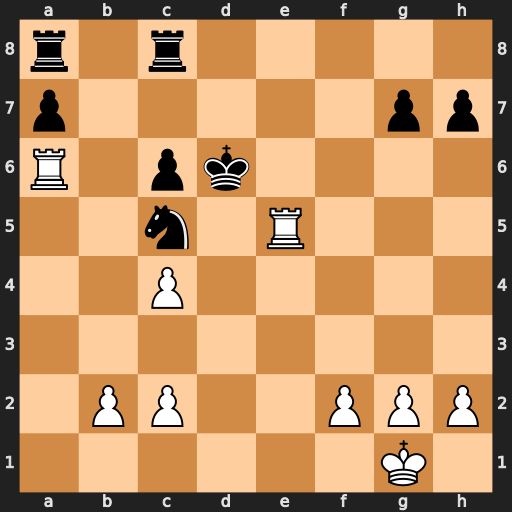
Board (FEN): r1r5/p5pp/R1pk4/2n1R3/2P5/8/1PP2PPP/6K1
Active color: w
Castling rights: -
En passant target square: -
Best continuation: Rd5+ Kc7 Rxc5